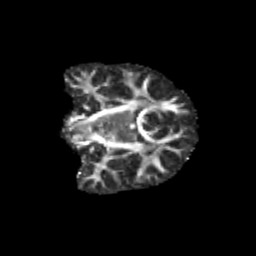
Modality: FA
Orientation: coronal
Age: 9
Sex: male
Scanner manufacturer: siemens
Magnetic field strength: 3 T
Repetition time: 3.8 s
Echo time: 0.07 s